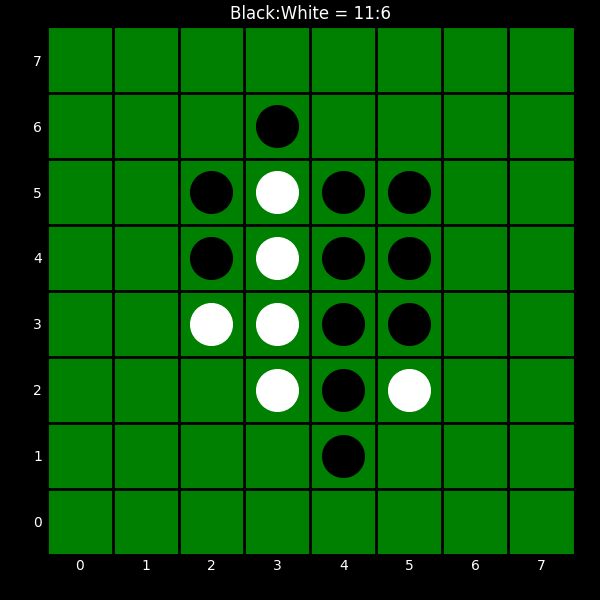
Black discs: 11
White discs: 6